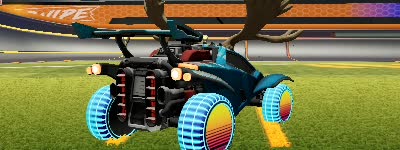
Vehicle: octane